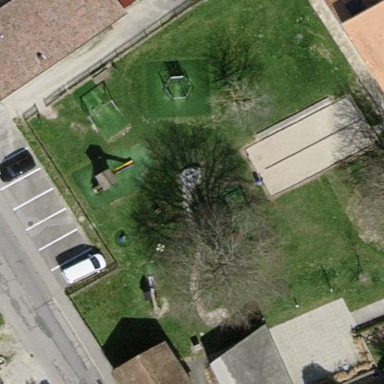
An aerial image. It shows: Playground area for leisure activities on the land.